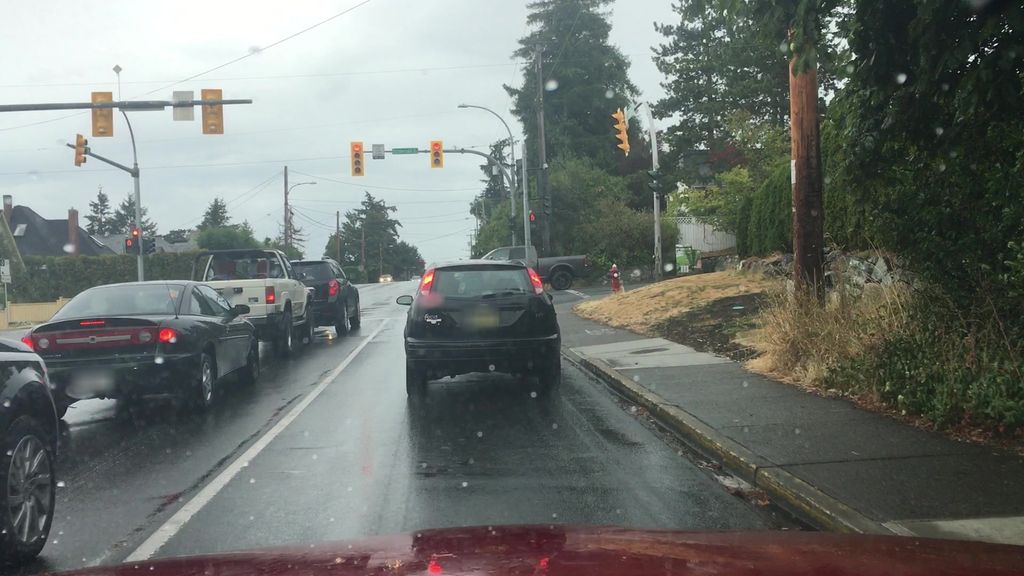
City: victoria